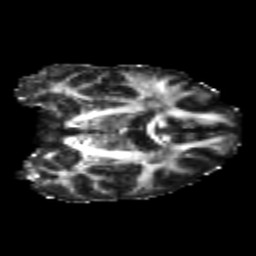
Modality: FA
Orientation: coronal
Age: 22
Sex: male
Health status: healthy
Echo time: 0.074 s